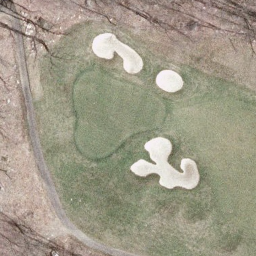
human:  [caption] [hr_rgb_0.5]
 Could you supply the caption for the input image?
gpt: A part of a golf course with with green turfs and some bunkers and withered trees .

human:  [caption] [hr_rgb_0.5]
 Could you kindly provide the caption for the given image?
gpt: There are turfs and some bunkers and withered trees in the golf course .

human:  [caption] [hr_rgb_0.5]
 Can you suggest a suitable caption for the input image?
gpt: A part of a golf course with green turfs and some bunkers and withered trees .

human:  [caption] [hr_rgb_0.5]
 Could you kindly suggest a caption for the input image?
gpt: This is a part of a golf course with green turfs and some bunkers and trees .

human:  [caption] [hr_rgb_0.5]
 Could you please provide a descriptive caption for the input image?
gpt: Green turfs and some bunkers and withered trees in the golf course .